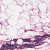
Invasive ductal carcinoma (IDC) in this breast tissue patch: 0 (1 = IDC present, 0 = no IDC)